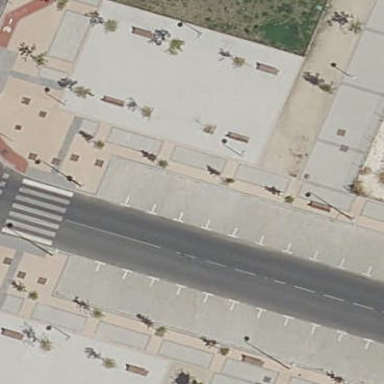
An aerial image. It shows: Paved pedestrian road.